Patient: sex F, age 35
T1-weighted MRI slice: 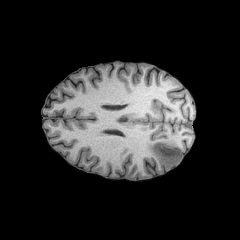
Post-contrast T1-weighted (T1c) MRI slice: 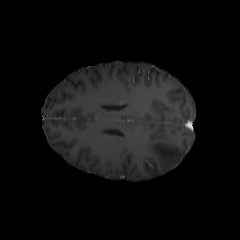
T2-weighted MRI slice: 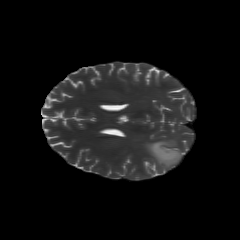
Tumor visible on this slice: yes
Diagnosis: Astrocytoma, IDH-mutant
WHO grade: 2